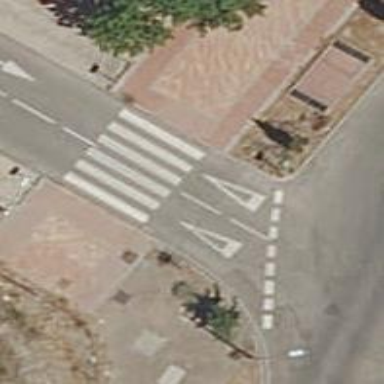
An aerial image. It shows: Uncontrolled road crossing.